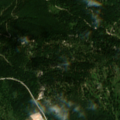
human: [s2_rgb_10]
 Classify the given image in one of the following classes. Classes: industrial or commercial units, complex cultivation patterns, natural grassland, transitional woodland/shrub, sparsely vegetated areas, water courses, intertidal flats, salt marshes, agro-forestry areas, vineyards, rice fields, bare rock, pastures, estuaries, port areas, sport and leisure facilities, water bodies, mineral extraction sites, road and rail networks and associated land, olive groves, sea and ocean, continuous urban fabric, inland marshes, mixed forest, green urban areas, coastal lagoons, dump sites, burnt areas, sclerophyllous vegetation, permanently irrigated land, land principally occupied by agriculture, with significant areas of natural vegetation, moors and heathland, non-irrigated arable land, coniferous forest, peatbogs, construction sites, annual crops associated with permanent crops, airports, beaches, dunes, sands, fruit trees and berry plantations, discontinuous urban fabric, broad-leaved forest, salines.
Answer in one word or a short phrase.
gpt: mixed forest